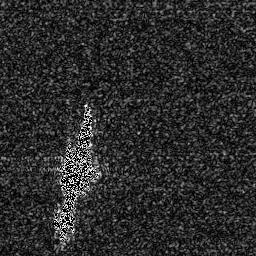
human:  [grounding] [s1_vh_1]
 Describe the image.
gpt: In the satellite image, there is  <ref>1 large ship </ref> <box>[[18, 39, 38, 92, 0]]</box> located at left.